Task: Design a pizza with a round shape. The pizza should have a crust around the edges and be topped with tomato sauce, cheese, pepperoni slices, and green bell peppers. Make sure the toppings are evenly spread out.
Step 588:
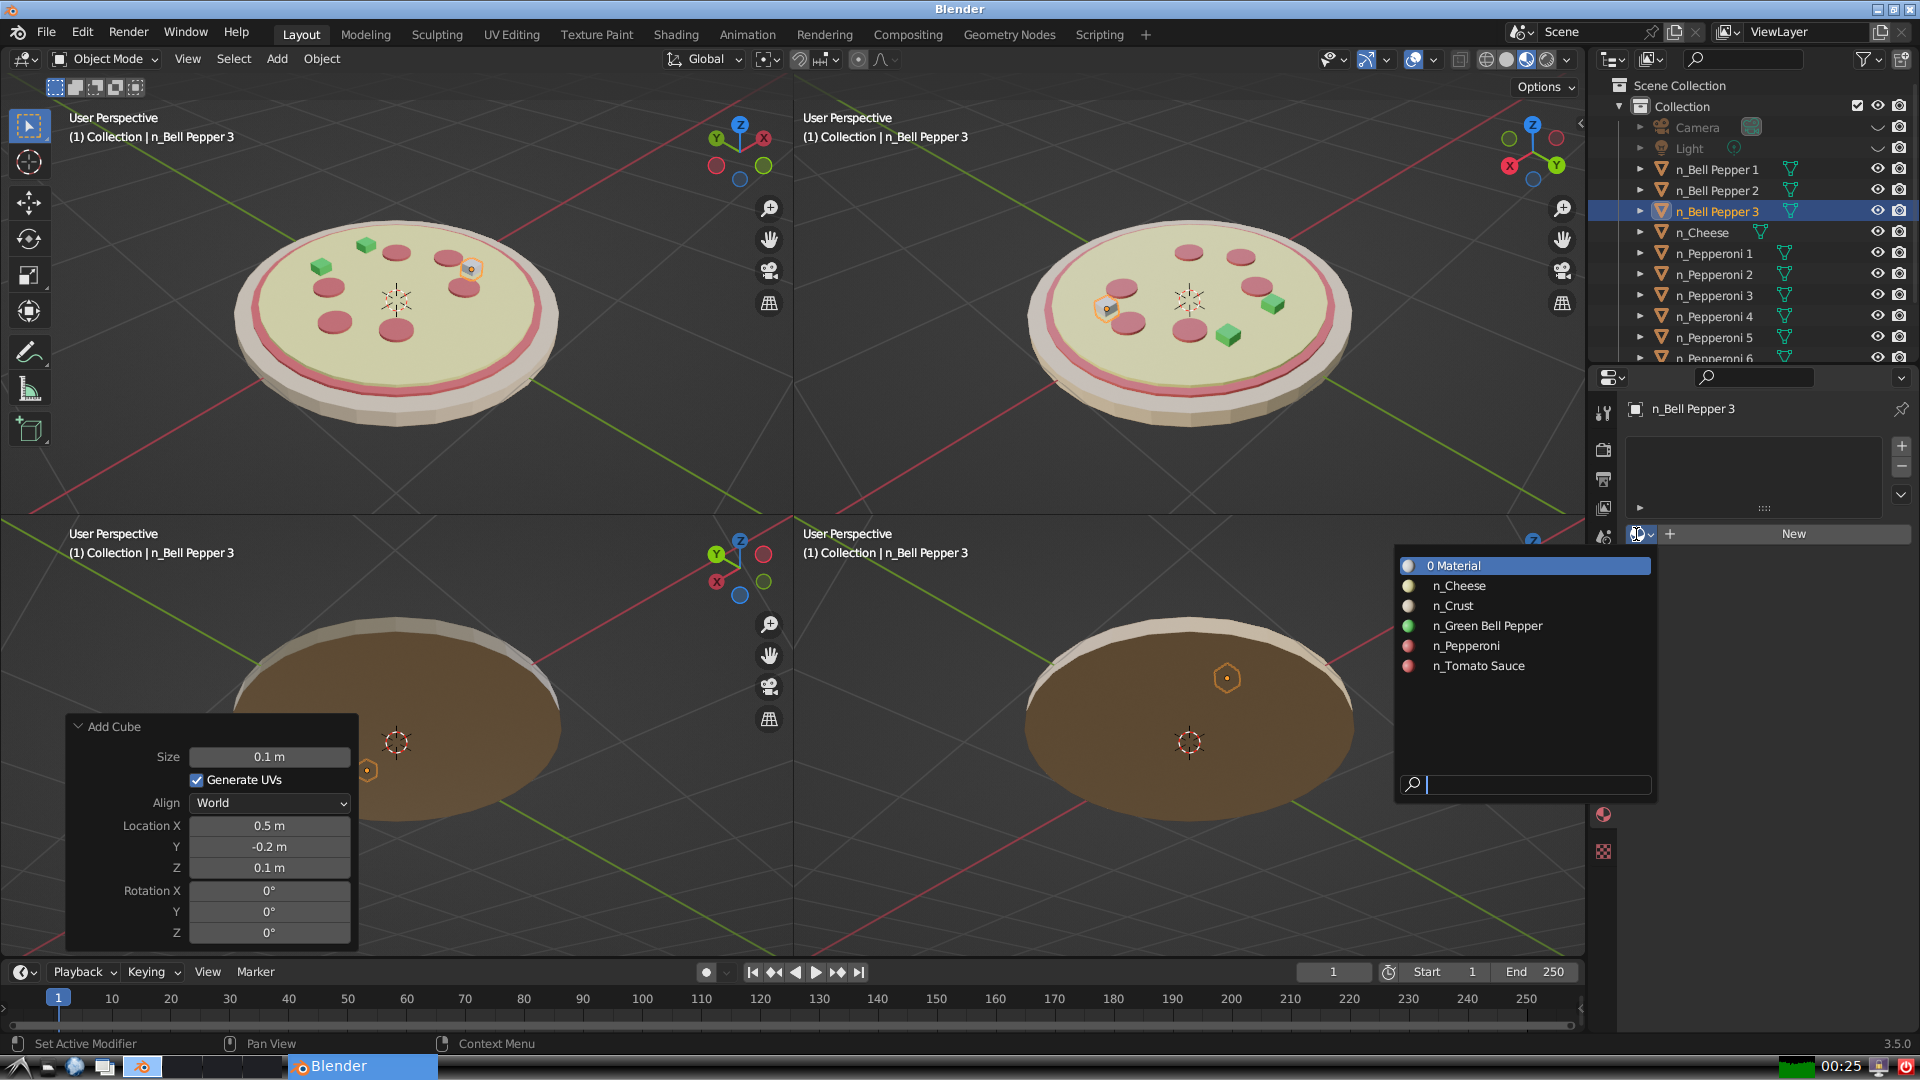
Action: input_text: n_Green Bell Pepper